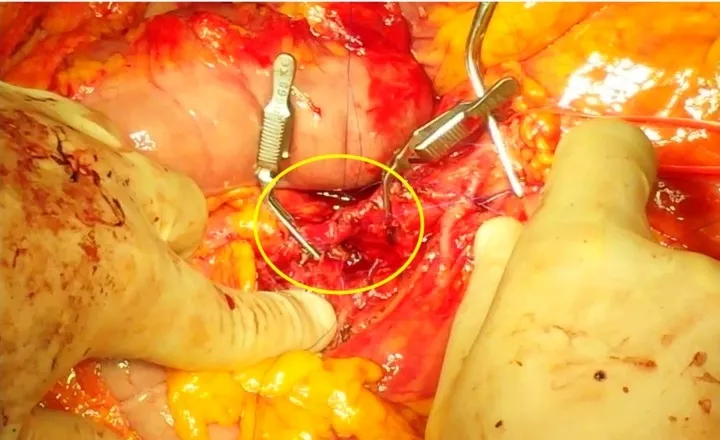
Terminoterminal anastomosis was performed [G1] from the proximal stump of the splenic artery.
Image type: medical_photograph (other_medical_photograph)